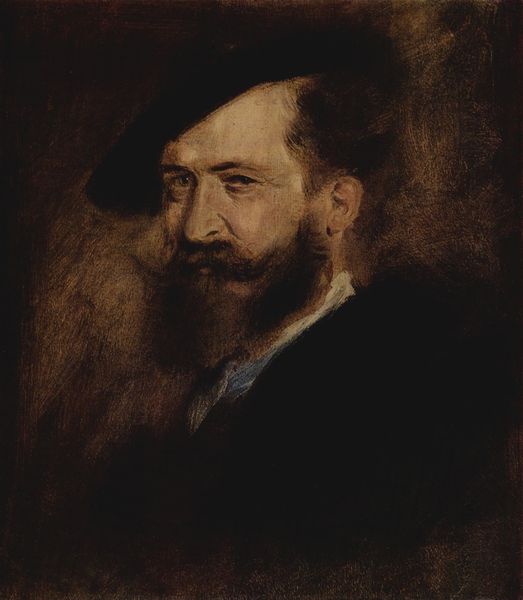
Titel: Porträt des Wilhelm Busch
Künstler: Franz von Lenbach
Standort: Sankt Petersburg
Institution: Eremitage
Schlagwörter: blau, dunkel, gemälde, haut, kopf, mann, schatten, weiß, gelb, impressionismus, ocker, braun, grau, haar, hell, hintergrund, hut, licht, mund, nase, ohr, profil, schwarz, skizze, stirn, zimmer, ölbild, blick, beige, alt, anzug, bart, hemd, jacke, kappe, mütze, schnurrbart, wand, augen, bärtig, falten, gesicht, kragen, rembrandt, vollbart, bildnis, herr, holland, portrait, porträt, öl, ferne, auge, haare, mantel, lichtpunkte, augenbrauen, brustbild, kontrast, ohren, schultern, kopfbedeckung, lächeln, seitlich, wangen, studie, backen, schnäuzer, krawatte, monet, streng, büste, maler, manet, mimik, deutsch, dreiviertelansicht, teint, hemdkragen, schnauzbart, schnauzer, selbstporträt, unten, lachen, hinten, künstler, barrett, seite, gebogen, volbart, selbstbildnis, backenbart, entwurf, unvollendet, barett, oht, selbstportrait, schlips, halbprofil, zugekniffen, zwinkern, chwarz, gesichtsausdruck, oberlippenbart, schief, gezwirbelt, brauns, franzose, auf, hautfarben, verschmitzt, flüchtig, turner, zufrieden, jackette, franzosenmütze, wilhelm busch, schaa, aufhellung, ahutfarben, baseknmütze, batschkapp, dunkler rock, dreiviertelbildnis, enturf, kneifen, zwirbel bart